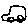
Label: car